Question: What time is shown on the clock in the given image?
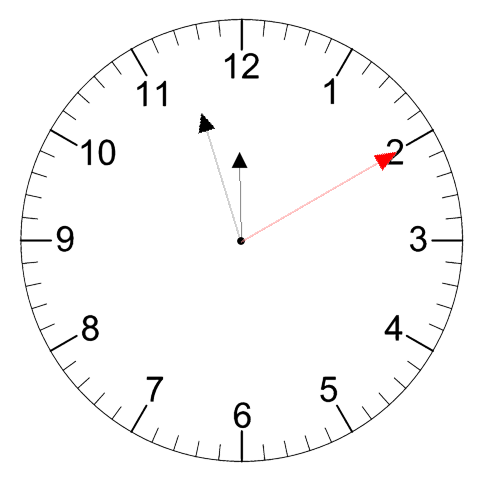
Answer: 11:57:10